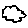
Label: cloud